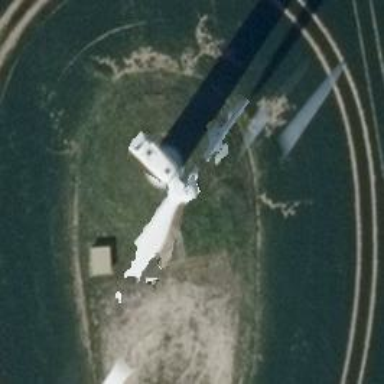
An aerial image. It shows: Wind generator using horizontal axis wind turbines.